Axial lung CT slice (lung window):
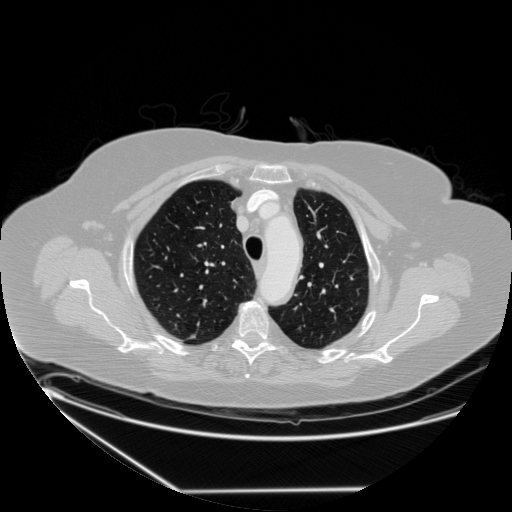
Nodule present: no